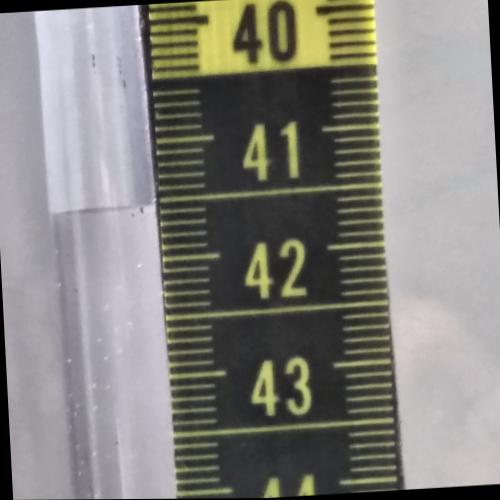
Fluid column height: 41.5 cm